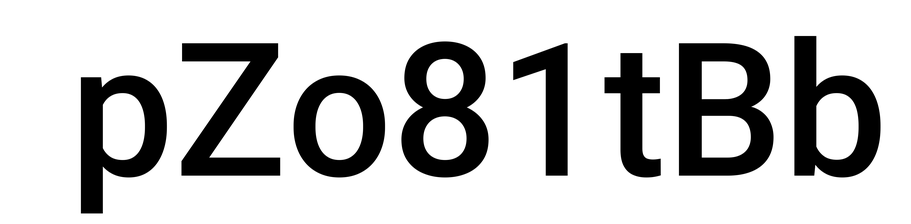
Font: Roboto_Medium